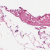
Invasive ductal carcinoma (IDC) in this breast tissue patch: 0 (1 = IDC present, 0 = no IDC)